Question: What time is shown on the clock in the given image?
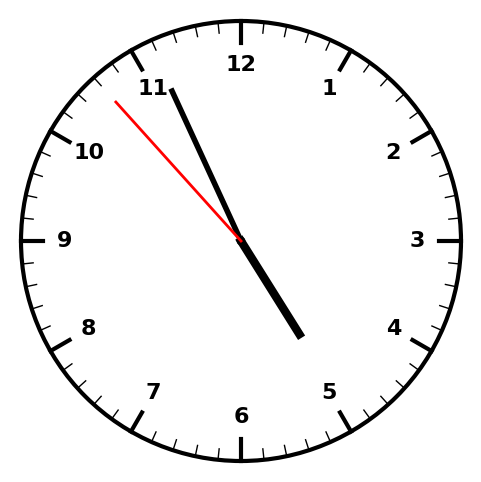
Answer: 04:55:53